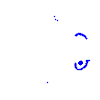
Particle: kaon